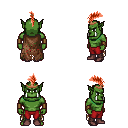
a pixel art fantasy rpg character, male body template, orc, green skin, brown tattered cape, red pants, red mohawk hairstyle, bronze tiara, leather bracers, maroon shoes, four views (front, back, left, right), 2x2 character sprite sheet, small pixel art, hard edges, no anti-aliasing